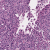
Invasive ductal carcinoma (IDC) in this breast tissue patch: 1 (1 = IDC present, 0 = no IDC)